Question: I have a form:

Where the user can add/update/remove names for a person. The names are a 'List<NameViewModel>' within the 'PersonViewModel' I have an issue with the 'Primary' radiobutton. I need all the names to be in a radiobutton group, with only one Primary being allowed.
Currently, if I use 'Html.RadioButtonFor' then all the buttons are given different names, and thus not in the same group, and their 'IsPrimary' boolean properties don't get set on the postback. I can use :
'''
<input type="radio" name="radioName"/>
'''
which keeps the grouping correct, but I'm not sure how to ensure the IsPrimary boolean property is correctly set on postback. Can someone offer me guidance? Thankyou very much.
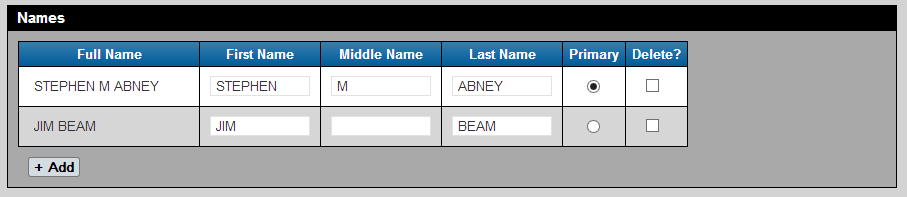
Answer: Now this inst a straight forward problem. As all your individual 'NameViewModel' items need to keep their unique names so the MVC model binder can properly identify and bind your model. (Which I am sure you have guessed).
So now as we no the Name of the radio button controls govern the "group." The name is also used in the HTTP Post to identify the value of the control. So now we are at a catch-22 the Model binder needs the unique names to bind the model on post, and the browser needs the names all the same to function as you have stated.
Now you can use some jQuery voodoo to do this such as binding another 'data-' and then bind to the click event of every control with this name. Now I see this more of a hack than a solution but can be done something like. (Yes this is basic)
Assuming this Model
'''
public class PersonViewModel
{
public PersonViewModel()
{
this.Names = new List<NameViewModel>();
}
public IList<NameViewModel> Names { get; set; }
}
public class NameViewModel
{
public NameViewModel()
{
this.IsPrimary = false;
}
public int ID { get; set; }
public string FirstName { get; set; }
public string LastName { get; set; }
public string MiddleName { get; set; }
public bool IsPrimary { get; set; }
public string FullName
{
get
{
return string.Format("{0}{1} {2}",
this.FirstName,
!string.IsNullOrWhiteSpace(this.MiddleName) ? " " + this.MiddleName : "",
this.LastName);
}
}
'''
Markup
'''
@Html.RadioButtonFor(x => x.Names[i].IsPrimary, true, new { data_group = "myGroup" })
'''
Javascript
'''
$(function () {
$('input[type="radio"][data-group="myGroup"]').click(function () {
$('input[type="radio"][data-group="myGroup"]').removeAttr('checked');
$(this).attr('checked', 'checked')
});
});
'''
Now this will give you your result as you described. Now an alternative (assume the model above is used) we add another property to the 'PersonViewModel' of 'PrimaryName' and set this the ID (or Primary Key) of the 'NameViewModel'. To make your PersonViewModel look like.
'''
public class PersonViewModel
{
public PersonViewModel()
{
this.Names = new List<NameViewModel>();
}
public IList<NameViewModel> Names { get; set; }
public int PrimaryName { get; set; }
}
'''
And then your markup as.
'''
@Html.RadioButton("PrimaryName", name.ID, name.IsPrimary)
@Html.HiddenFor(x => x.Names[i].ID)
'''
Now this also works but now sets the "PrimaryName" of the PersonViewModel to the ID of the NameViewModel that has been checked. However you your 'NameViewModel' will loos the 'IsPrimary' value on the Post as we are not passing that value back. To do both you would have to wire up a combination of both options.
Hope this helps you in the correct direction. Either method (or others) should work.